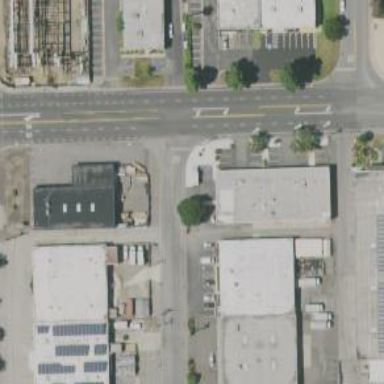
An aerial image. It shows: Unclassified road surrounded by commercial establishments.